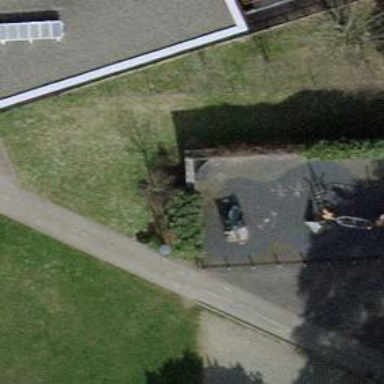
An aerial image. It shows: Bench for seating.